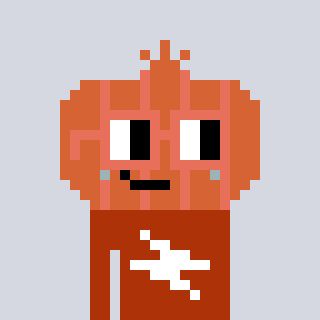
a pixel art character with square orange glasses, a onion-shaped head and a hotbrown-colored body on a cool background